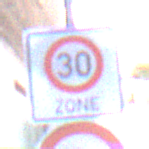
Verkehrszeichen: BeginnZone30
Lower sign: Ueberholverbot
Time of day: MorningAfternoon
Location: Outdoor (Urban)
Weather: PartlyCloudy
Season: NotSpecified
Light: Natural